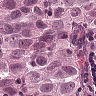
Metastatic tissue present: yes